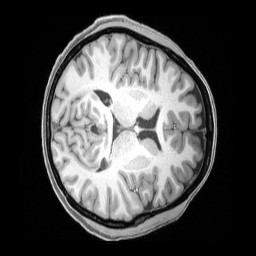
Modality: T1w
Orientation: axial
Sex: female
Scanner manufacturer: siemens
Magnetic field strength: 3 T
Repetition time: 2.4 s
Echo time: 0.00222 s